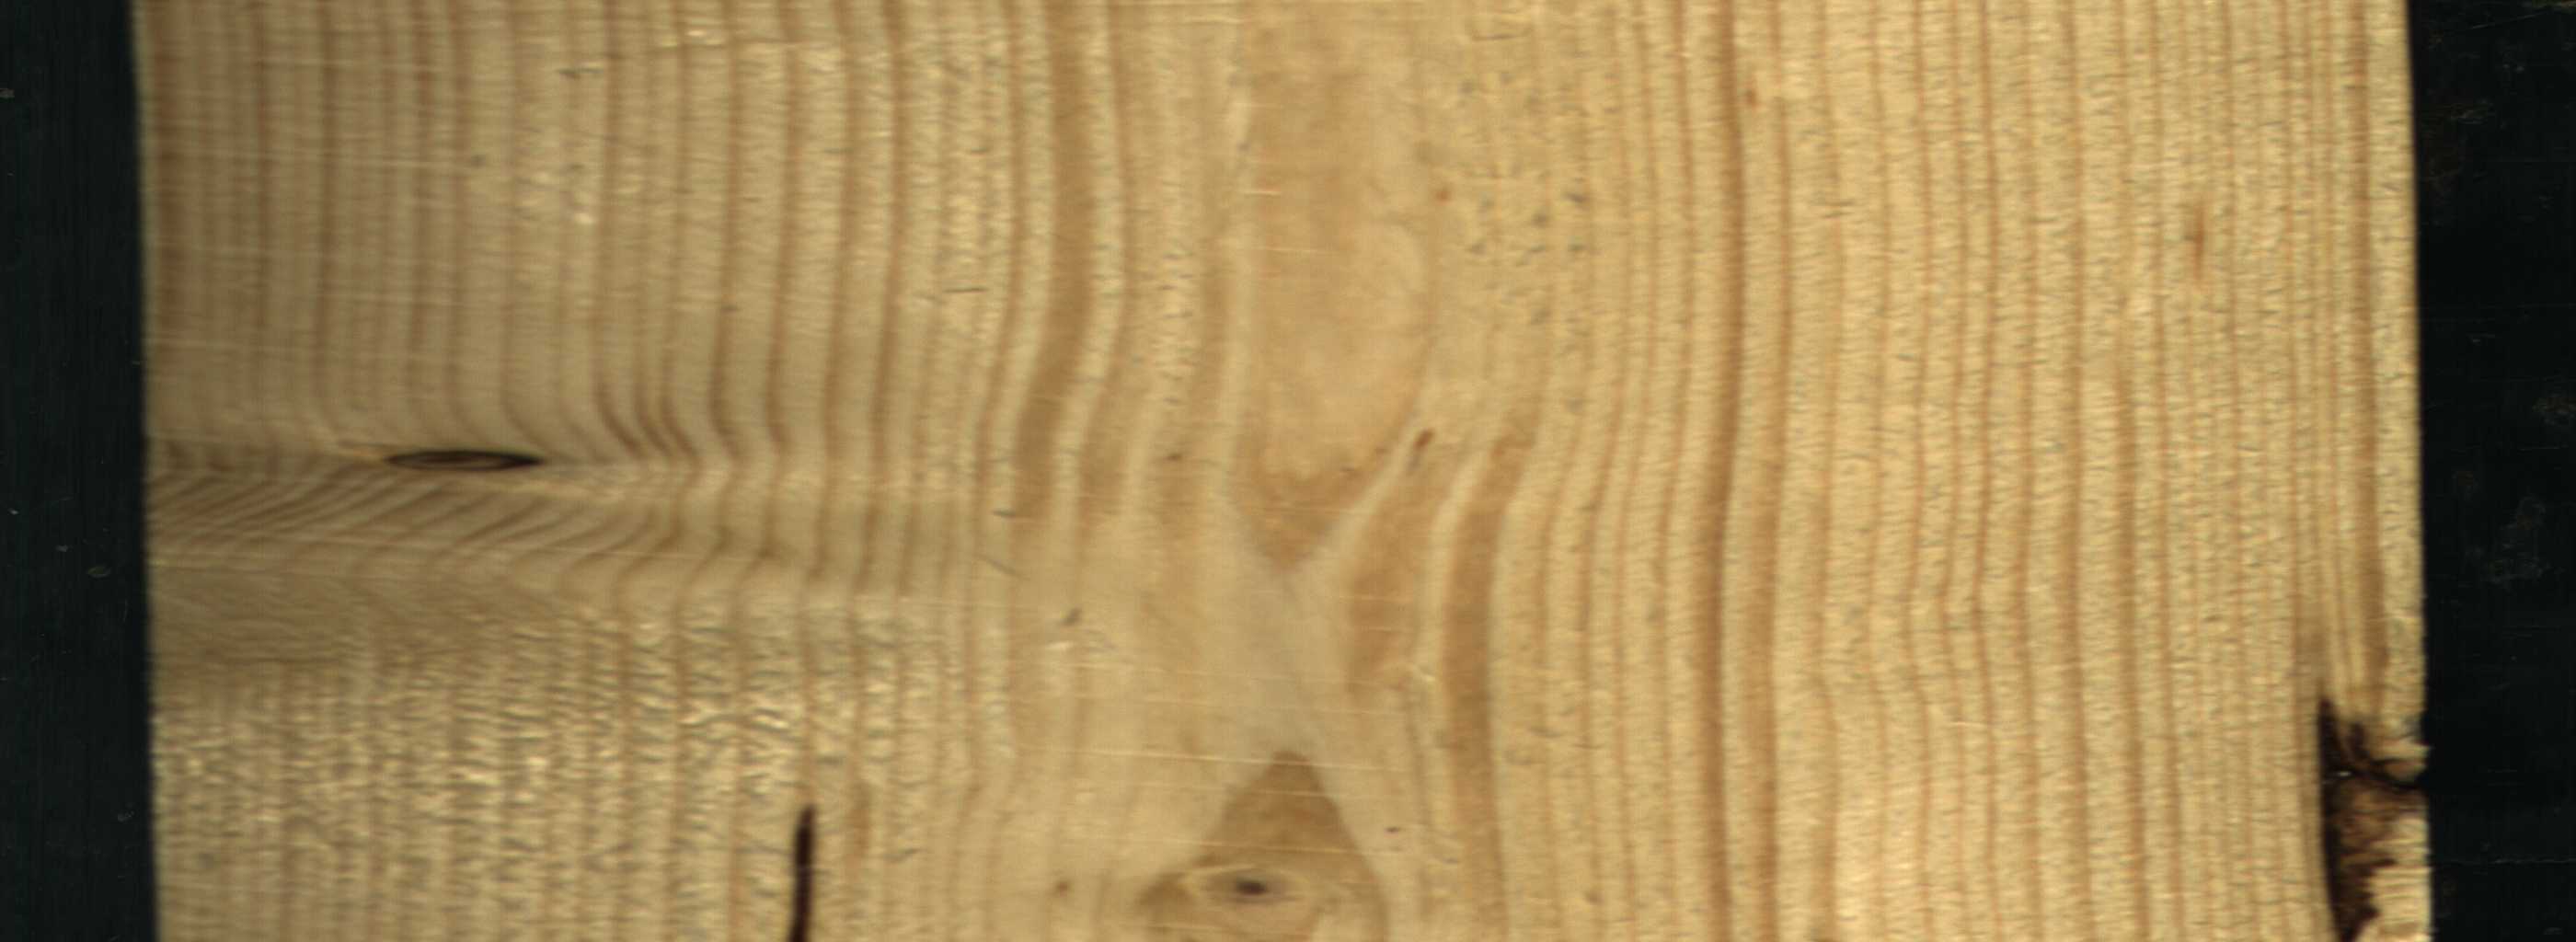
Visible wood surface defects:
resin
resin
Dead_Knot
Live_Knot